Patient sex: M
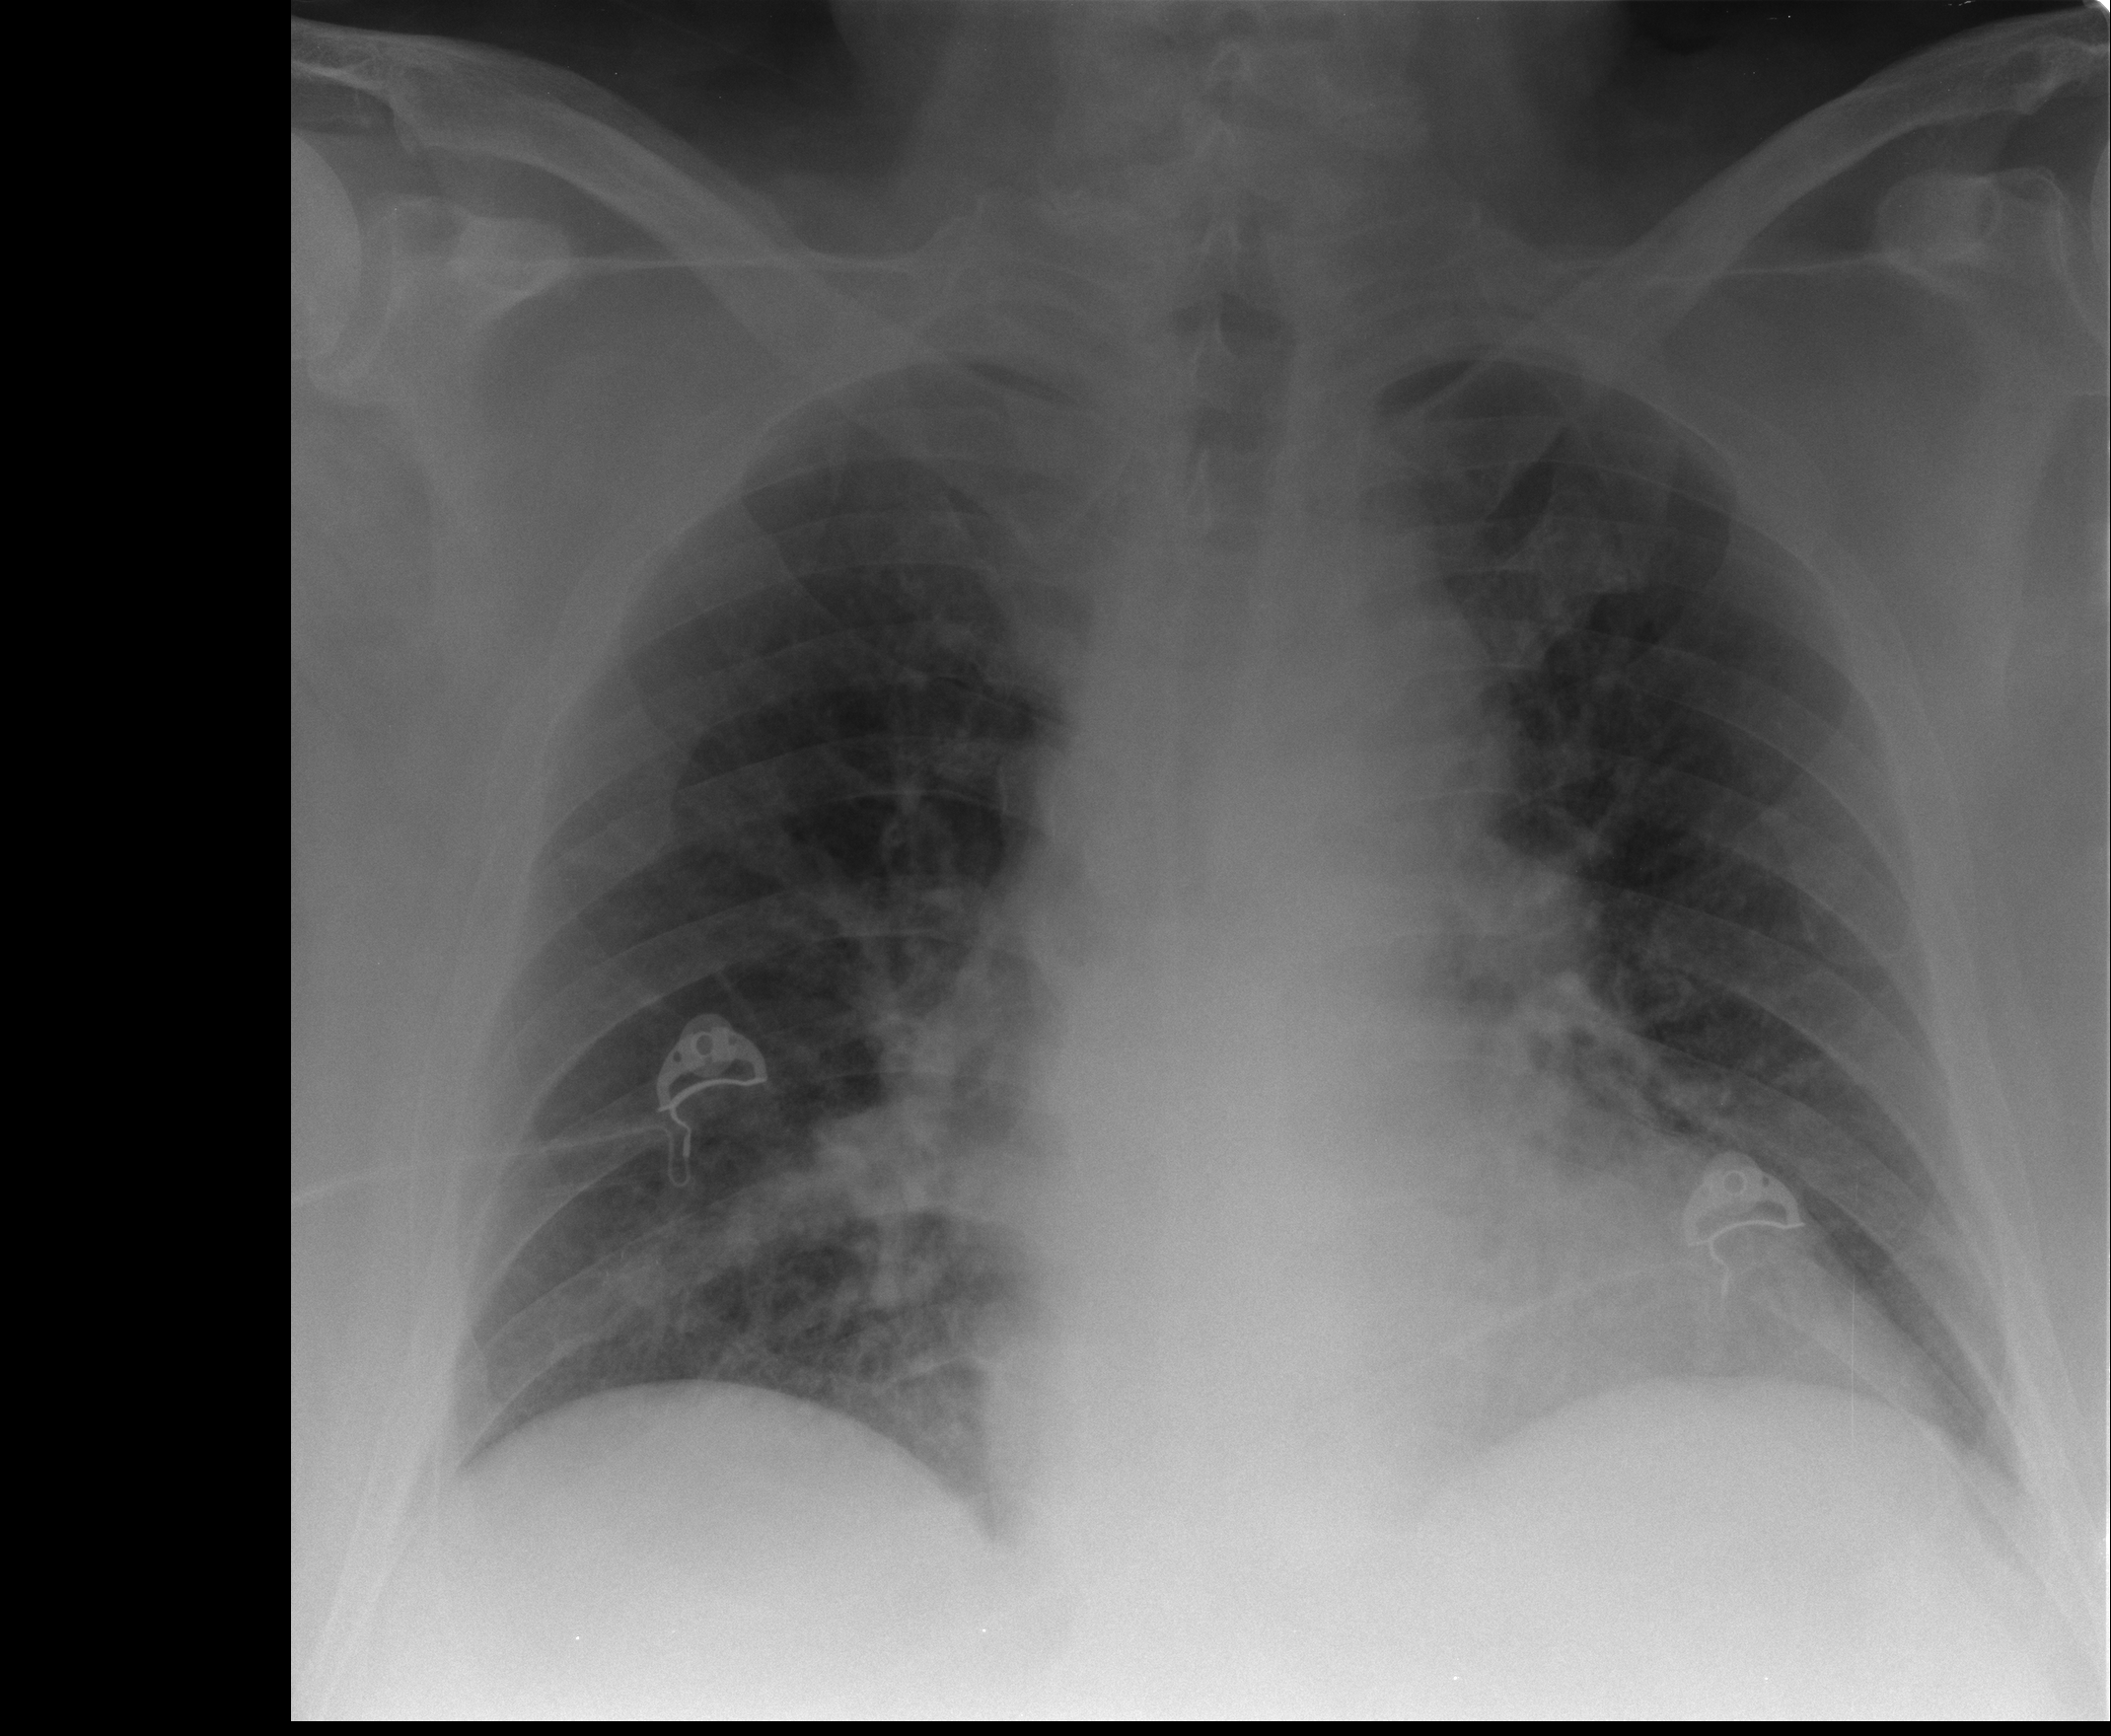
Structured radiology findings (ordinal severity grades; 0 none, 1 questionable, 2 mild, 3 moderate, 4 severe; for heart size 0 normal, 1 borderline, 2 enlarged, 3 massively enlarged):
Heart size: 0
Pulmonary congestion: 2
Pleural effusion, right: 0
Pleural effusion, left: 0
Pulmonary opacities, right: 2
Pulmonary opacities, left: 1
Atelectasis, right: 2
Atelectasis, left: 2